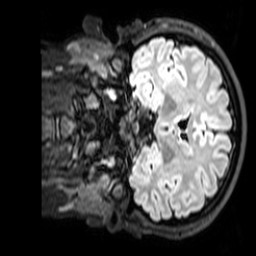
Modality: T1w
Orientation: coronal
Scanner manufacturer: philips
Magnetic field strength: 3 T
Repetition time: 4.8 s
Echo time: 0.2586 s